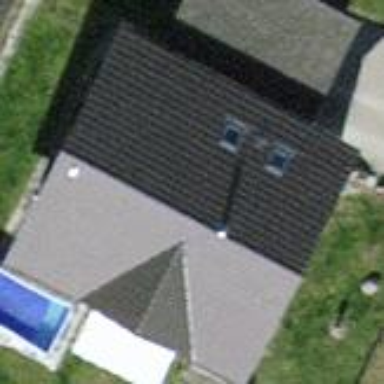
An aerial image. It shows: Detached building with gabled roof.